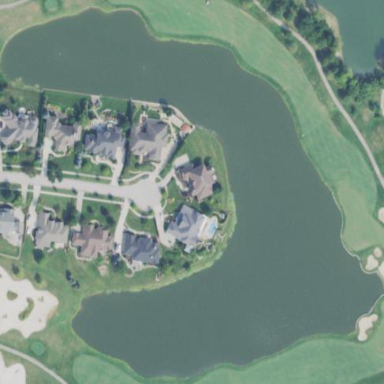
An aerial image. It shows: Water hazard in golf course. The hazard is natural water feature.